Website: walmart
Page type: account-selection
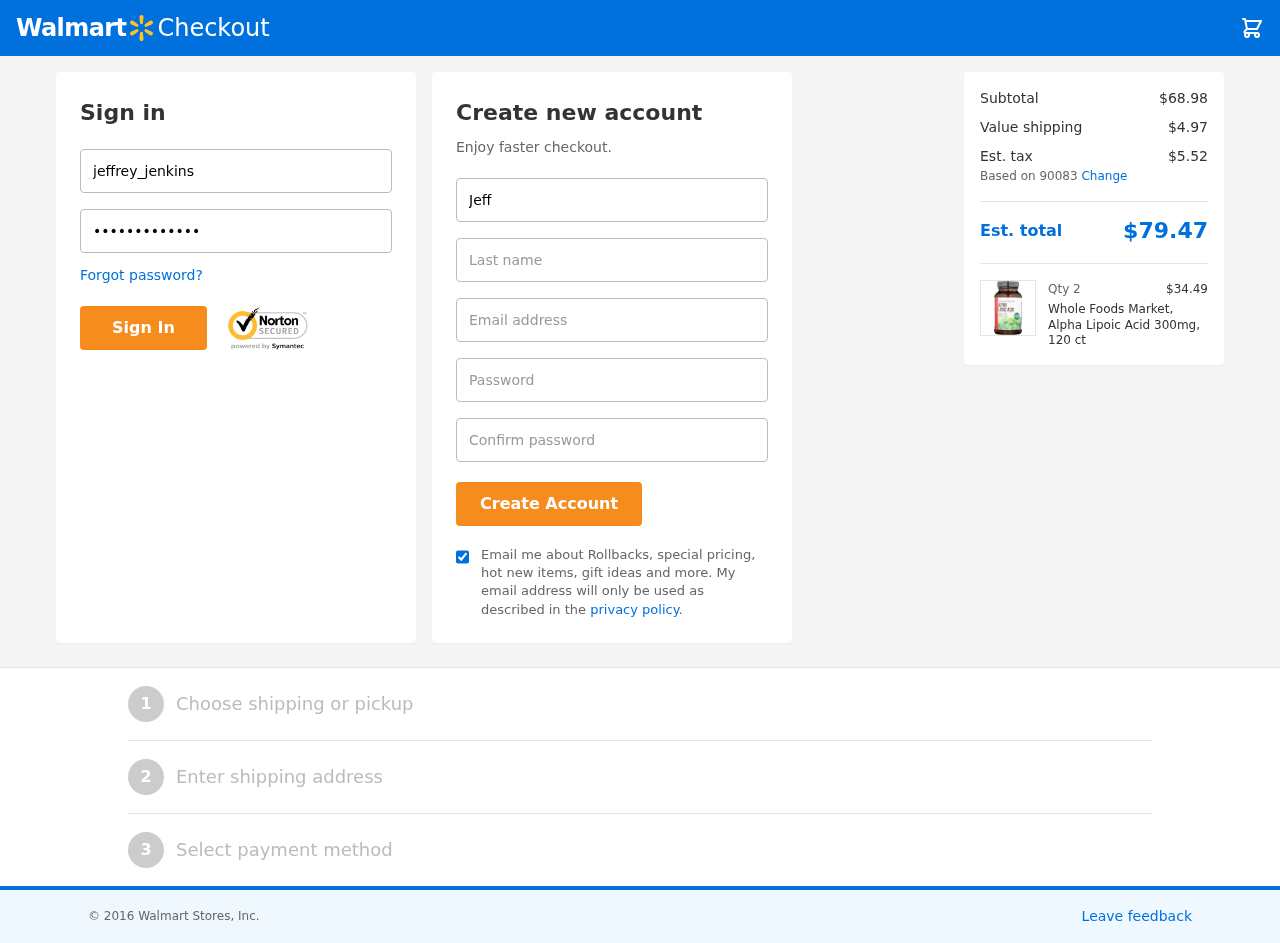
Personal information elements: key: PII_EMAIL
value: jeffreyjenkins@yahoo.com
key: PII_FIRSTNAME
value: Jeffrey
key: PII_LASTNAME
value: Jenkins
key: PII_LOGIN_USERNAME
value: jeffrey_jenkins
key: PII_POSTCODE
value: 90083
Product elements: key: PRODUCT1_NAME
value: Whole Foods Market, Alpha Lipoic Acid 300mg, 120 ct
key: PRODUCT1_PRICE
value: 34.49
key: PRODUCT1_QUANTITY
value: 2
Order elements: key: ORDER_SUBTOTAL
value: $68.98
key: ORDER_SHIPPING_COST
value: $4.97
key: ORDER_TAX
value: $5.52
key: ORDER_TOTAL
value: $79.47